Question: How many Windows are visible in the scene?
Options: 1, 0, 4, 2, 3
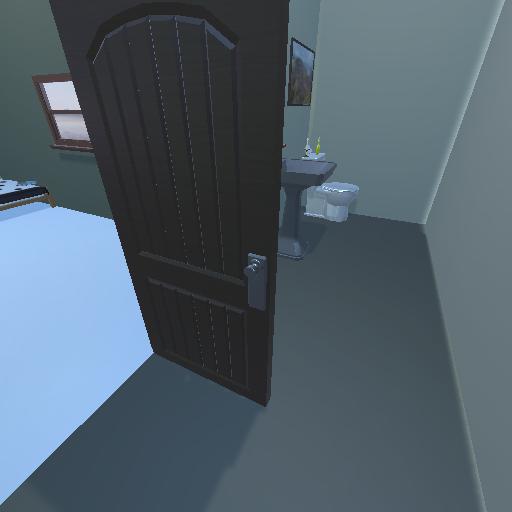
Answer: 1